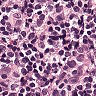
Metastatic tissue present: no